Question: I'm importing a seperate nib file using a 'NSViewController'. In my windowController, the nib is loaded using the following code:
'''
_schedulesViewController = [[SchedulesViewController alloc] initWithNibName:@"Schedules" bundle:nil];
[_inspectorView addSubview:[_schedulesViewController view]];
'''
There is one problem: the text from the schedules nib file doesn't look smooth. It seems that there is a scaling problem. Here's a screen capture:

The text just doesn't look anti-aliased. In xCode all the labels are looking bad too. What could be wrong?
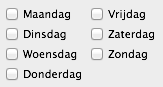
Answer: Oke I have found the solution to my problem. Just disable 'Core Animation Layer' for the view you have problems with. You can find this checkbox under the View Effects Inspector. Now the text looks smooth again.